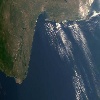
Label: water